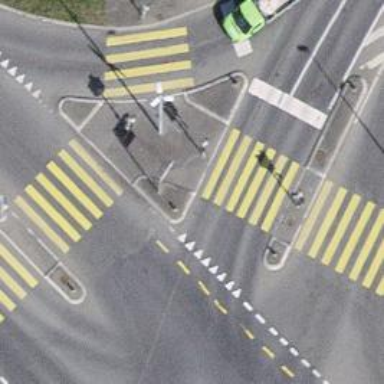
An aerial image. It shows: Zebra crossing with clear markings.